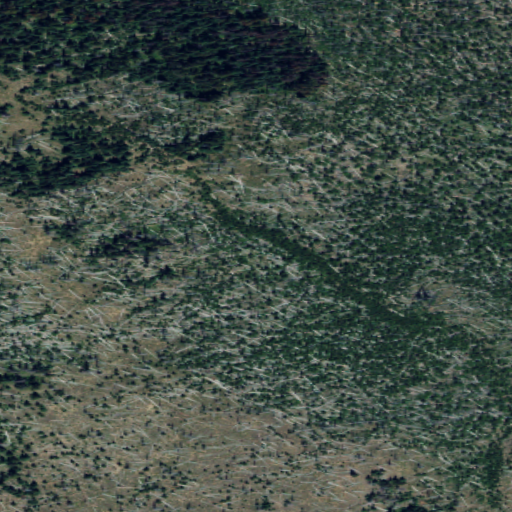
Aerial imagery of ridge(s) in Washington named Miners Ridge containing shrub, grassland, and evergreen forest